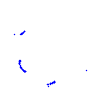
Particle: proton